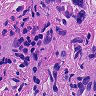
Metastatic tissue present: yes